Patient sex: M
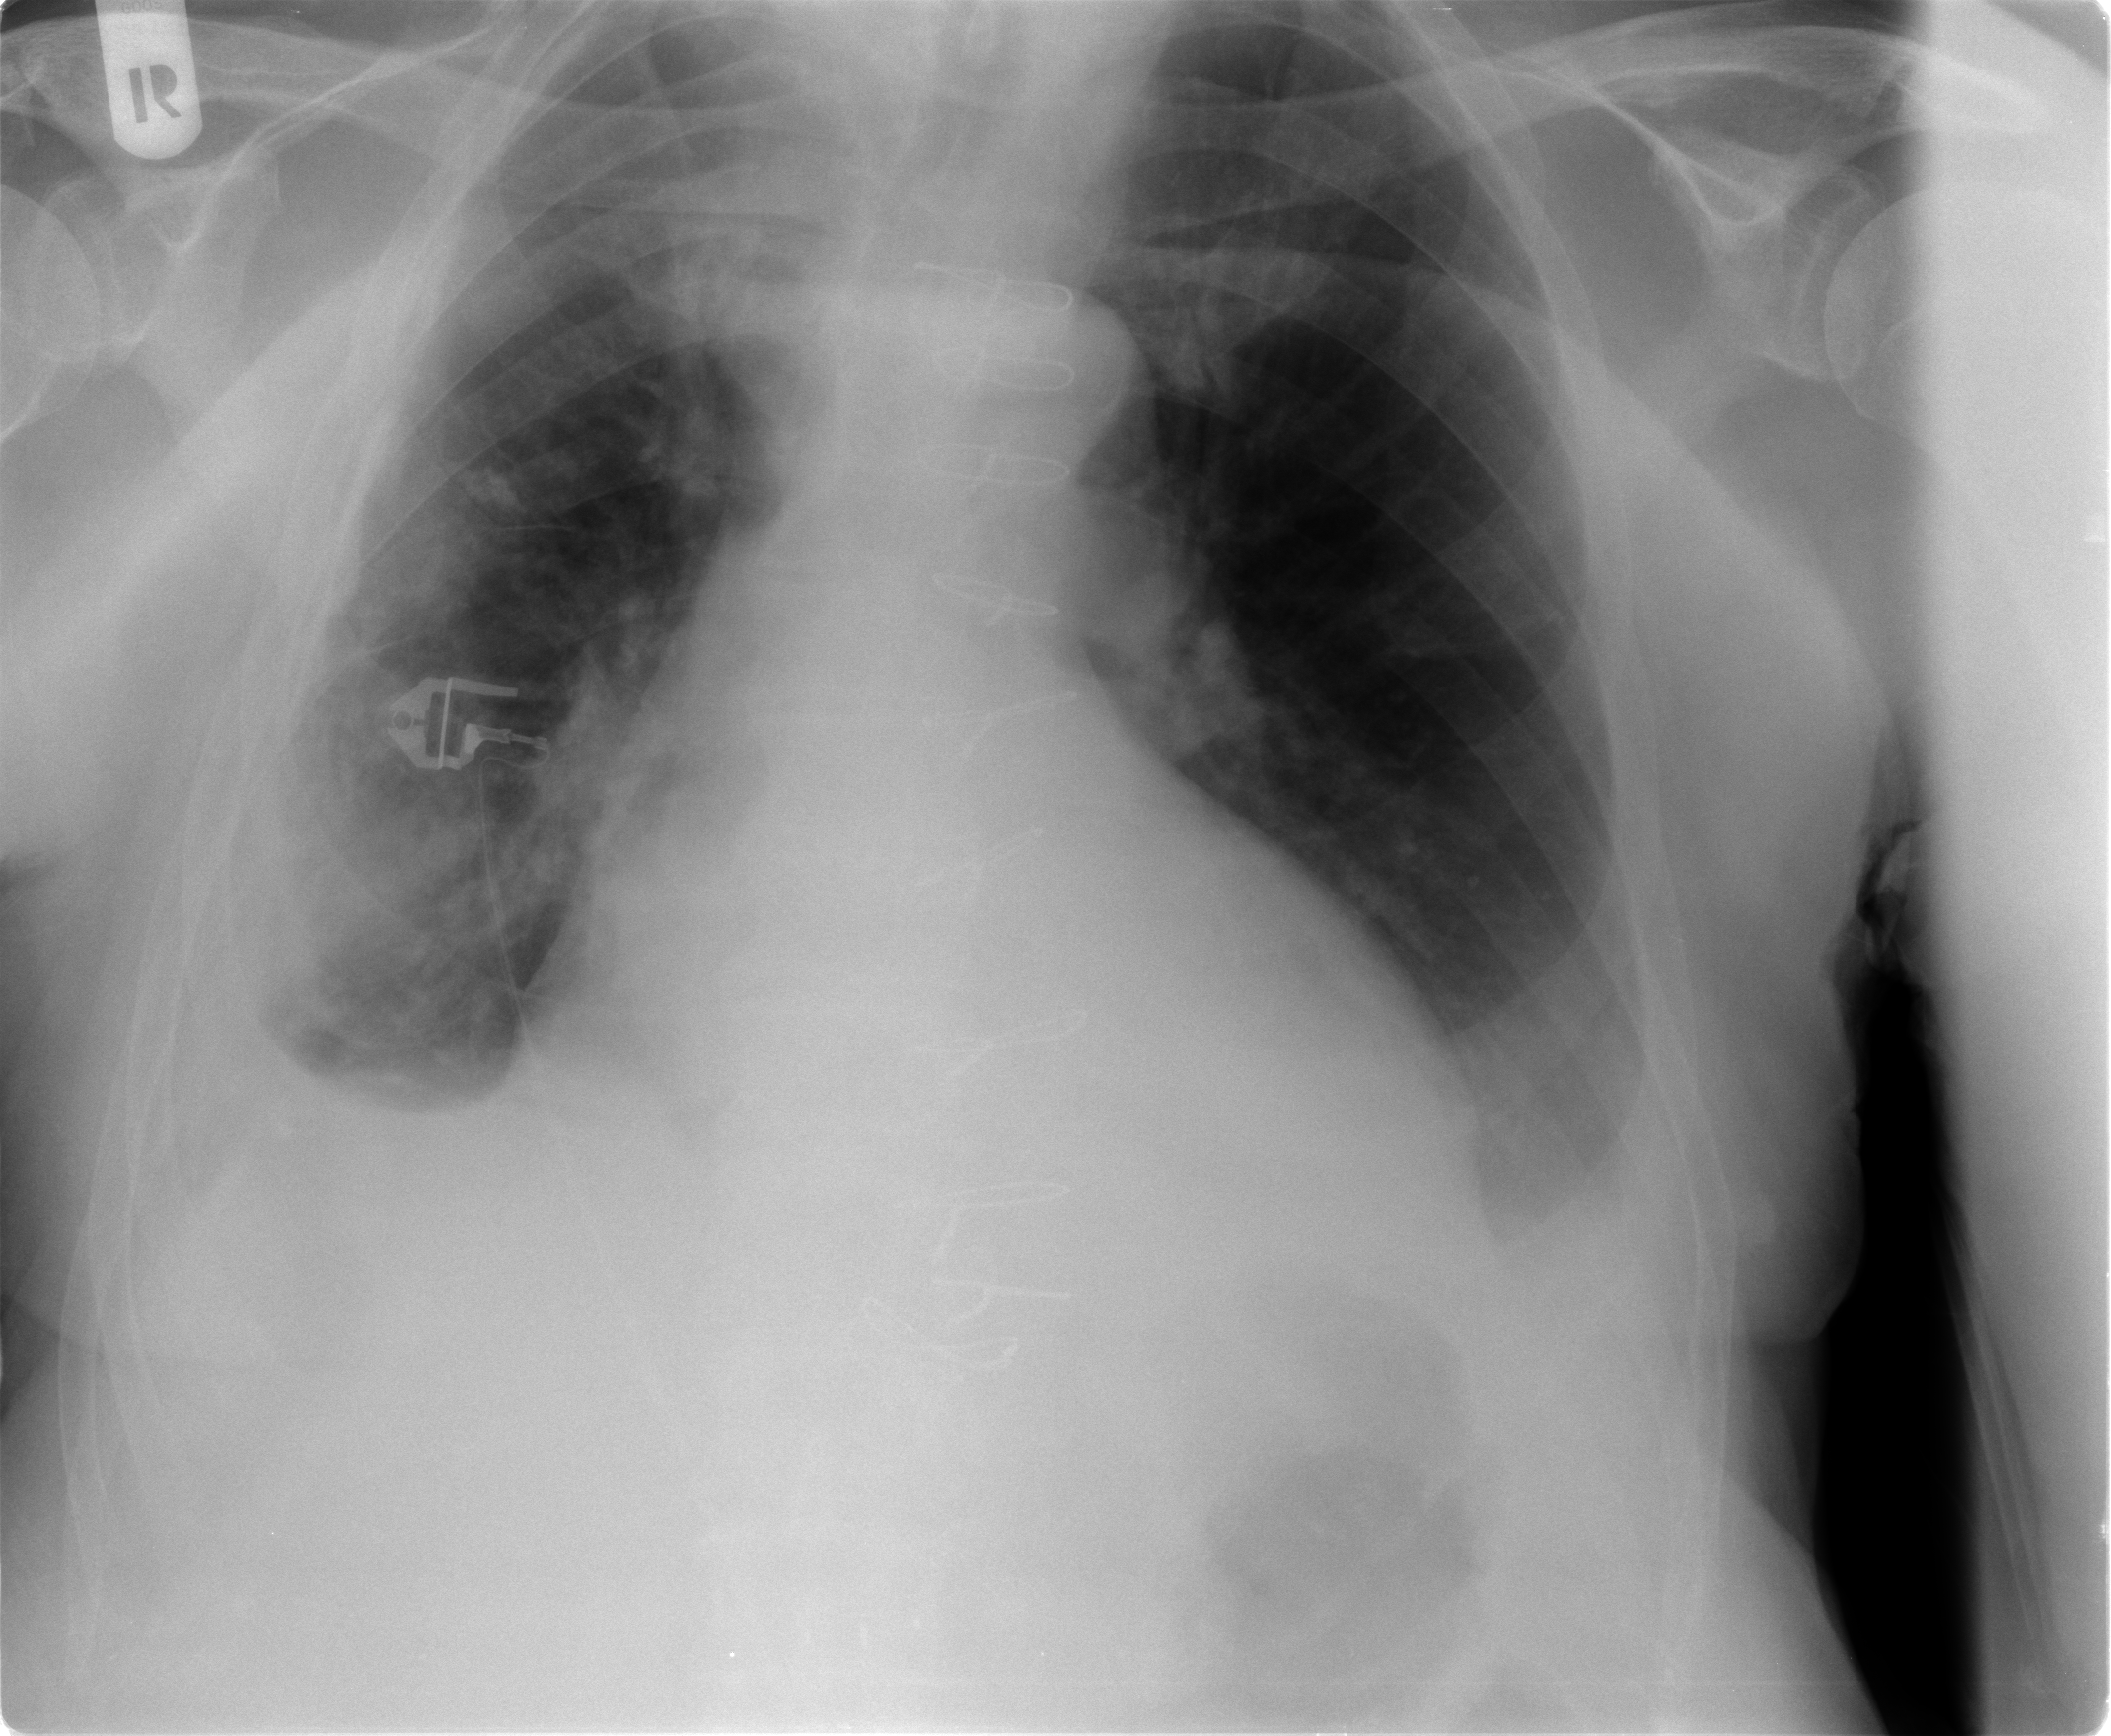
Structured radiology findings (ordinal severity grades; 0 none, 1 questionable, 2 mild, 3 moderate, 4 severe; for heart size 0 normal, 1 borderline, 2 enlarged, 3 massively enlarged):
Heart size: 2
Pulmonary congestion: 2
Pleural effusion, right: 2
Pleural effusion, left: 2
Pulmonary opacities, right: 3
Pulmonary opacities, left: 0
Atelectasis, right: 3
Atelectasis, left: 2